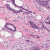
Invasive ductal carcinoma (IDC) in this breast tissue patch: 1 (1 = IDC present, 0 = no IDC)